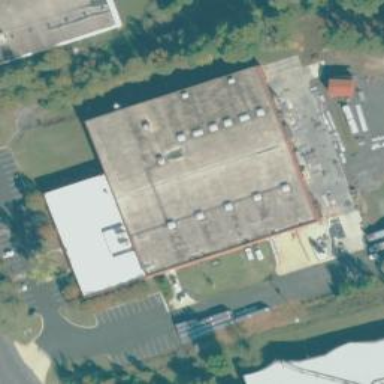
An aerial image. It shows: Commercial building.